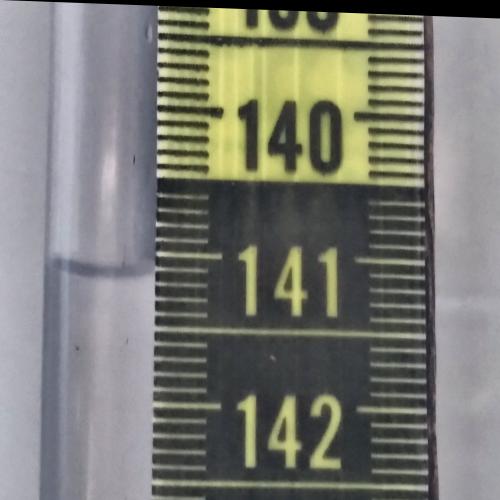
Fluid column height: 141.1 cm